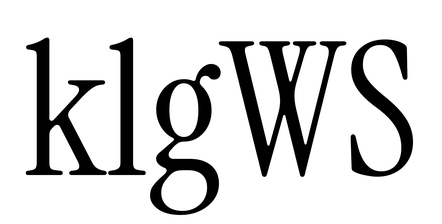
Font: InstrumentSerif-Regular